Question: I have two DIVs one contain new release and must, another one contain whole data.
both div have a red border. I remove bottom border of first div.
I want to remove the border where I marked with red rectangle:

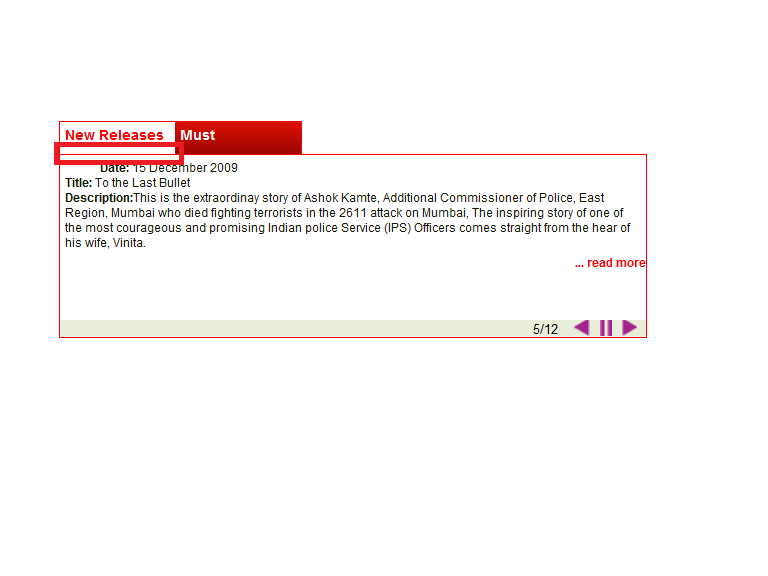
Answer: You can create another div to occupy the space to the right of the "Must" tab. Set this div's bottom border to "1px solid red". Then, remove the border-top from the news box, and the border-bottom from the tabs themselves.